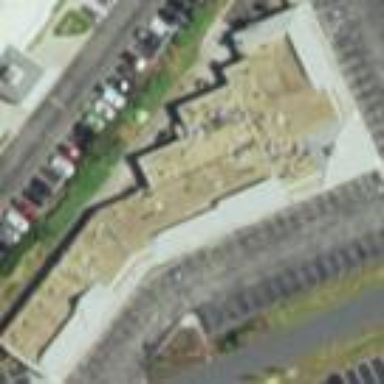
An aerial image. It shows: Retail building.